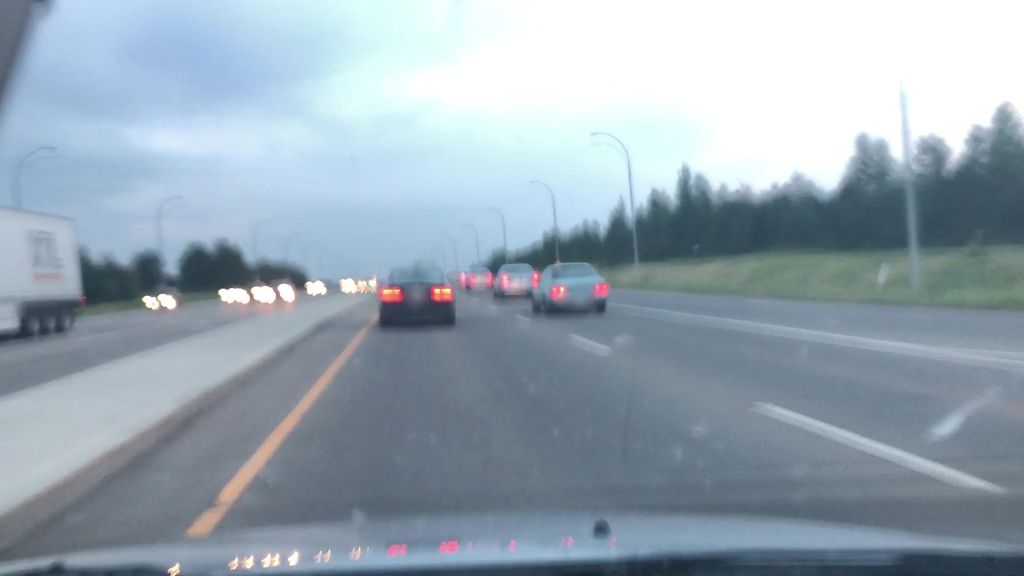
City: edmonton